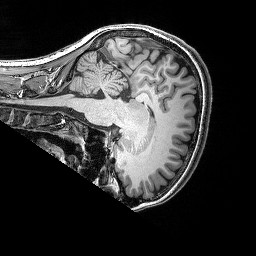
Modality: T1w
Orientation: sagittal
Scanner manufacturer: siemens
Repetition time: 2.25 s
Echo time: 0.00418 s